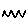
Label: zigzag